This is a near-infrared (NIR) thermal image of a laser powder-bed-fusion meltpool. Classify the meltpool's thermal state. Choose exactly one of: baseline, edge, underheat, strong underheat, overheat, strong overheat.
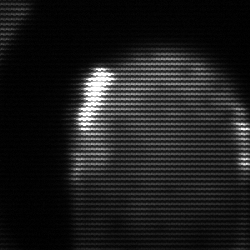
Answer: edge